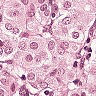
Metastatic tissue present: yes